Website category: university
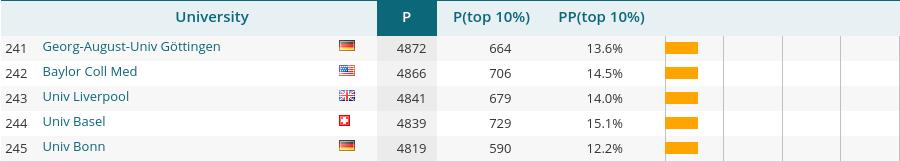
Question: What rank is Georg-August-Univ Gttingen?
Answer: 241

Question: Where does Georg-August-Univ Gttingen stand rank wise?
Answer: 241

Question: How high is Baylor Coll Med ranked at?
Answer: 242

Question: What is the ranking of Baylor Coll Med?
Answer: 242

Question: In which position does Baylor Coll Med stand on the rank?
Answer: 242

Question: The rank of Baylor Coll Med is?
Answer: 242

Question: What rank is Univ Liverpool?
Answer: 243

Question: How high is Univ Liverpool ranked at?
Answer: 243

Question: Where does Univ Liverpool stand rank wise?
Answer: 243

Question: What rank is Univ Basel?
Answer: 244

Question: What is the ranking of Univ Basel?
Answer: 244

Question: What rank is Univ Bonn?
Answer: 245

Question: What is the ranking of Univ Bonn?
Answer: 245

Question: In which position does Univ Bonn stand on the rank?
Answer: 245

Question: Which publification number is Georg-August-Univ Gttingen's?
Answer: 4872

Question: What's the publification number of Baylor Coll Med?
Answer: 4866

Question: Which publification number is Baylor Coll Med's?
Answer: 4866

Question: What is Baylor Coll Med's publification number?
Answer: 4866

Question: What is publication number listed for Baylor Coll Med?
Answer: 4866

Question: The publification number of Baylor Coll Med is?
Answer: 4866

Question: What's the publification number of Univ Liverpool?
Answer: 4841

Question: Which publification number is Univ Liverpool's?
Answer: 4841

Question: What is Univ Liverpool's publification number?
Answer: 4841

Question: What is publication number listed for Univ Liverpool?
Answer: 4841

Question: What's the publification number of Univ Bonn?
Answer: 4819

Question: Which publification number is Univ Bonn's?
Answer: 4819

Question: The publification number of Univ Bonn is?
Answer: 4819

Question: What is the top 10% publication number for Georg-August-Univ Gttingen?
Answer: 664

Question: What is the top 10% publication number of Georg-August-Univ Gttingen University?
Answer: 664

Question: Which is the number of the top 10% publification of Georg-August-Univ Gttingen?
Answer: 664

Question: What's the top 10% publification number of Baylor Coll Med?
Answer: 706

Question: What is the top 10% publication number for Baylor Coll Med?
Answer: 706

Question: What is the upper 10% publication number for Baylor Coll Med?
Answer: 706

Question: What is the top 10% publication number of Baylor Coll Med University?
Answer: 706

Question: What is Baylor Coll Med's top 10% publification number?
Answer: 706

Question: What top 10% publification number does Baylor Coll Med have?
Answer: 706

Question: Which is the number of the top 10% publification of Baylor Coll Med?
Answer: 706

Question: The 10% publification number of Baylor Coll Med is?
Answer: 706

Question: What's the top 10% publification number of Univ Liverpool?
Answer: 679

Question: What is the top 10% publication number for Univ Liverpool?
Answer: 679

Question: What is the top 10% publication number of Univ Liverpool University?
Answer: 679

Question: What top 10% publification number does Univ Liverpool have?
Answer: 679

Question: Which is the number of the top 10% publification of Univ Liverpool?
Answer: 679

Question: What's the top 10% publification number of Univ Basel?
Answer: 729

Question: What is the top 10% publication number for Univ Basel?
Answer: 729

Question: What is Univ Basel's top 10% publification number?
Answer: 729

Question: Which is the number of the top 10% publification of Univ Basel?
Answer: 729

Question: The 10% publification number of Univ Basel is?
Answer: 729

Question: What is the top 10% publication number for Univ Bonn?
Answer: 590

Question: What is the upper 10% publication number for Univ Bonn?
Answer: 590

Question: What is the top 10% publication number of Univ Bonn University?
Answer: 590

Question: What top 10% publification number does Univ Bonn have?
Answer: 590

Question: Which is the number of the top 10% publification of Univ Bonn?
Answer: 590

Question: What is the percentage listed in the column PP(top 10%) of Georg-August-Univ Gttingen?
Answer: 13.6%

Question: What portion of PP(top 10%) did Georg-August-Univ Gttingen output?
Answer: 13.6%

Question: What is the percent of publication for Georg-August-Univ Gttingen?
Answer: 13.6%

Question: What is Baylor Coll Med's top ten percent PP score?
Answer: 14.5%

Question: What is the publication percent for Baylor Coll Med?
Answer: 14.5%

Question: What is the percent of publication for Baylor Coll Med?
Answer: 14.5%

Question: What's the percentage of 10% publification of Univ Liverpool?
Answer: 14.0%

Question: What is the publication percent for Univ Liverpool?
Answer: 14.0%

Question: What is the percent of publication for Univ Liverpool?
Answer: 14.0%

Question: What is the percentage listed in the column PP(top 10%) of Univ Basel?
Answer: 15.1%

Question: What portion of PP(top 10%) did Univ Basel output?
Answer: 15.1%